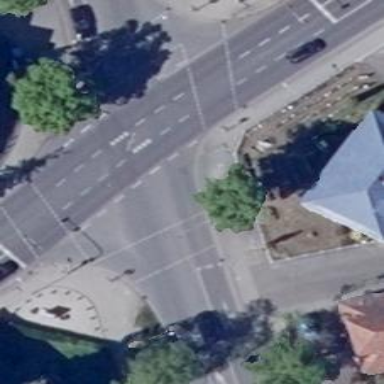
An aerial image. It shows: Crossing on path.